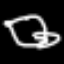
Label: frog